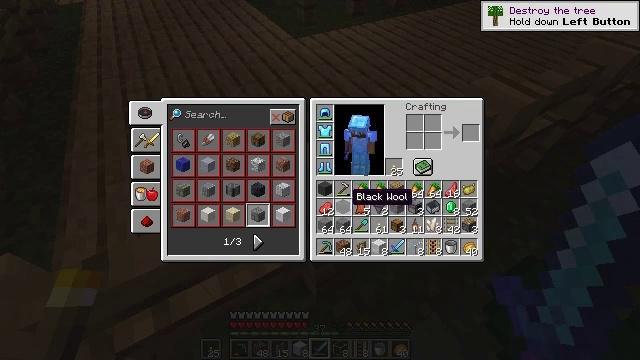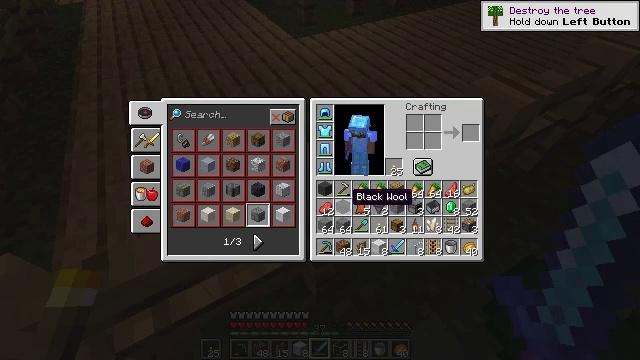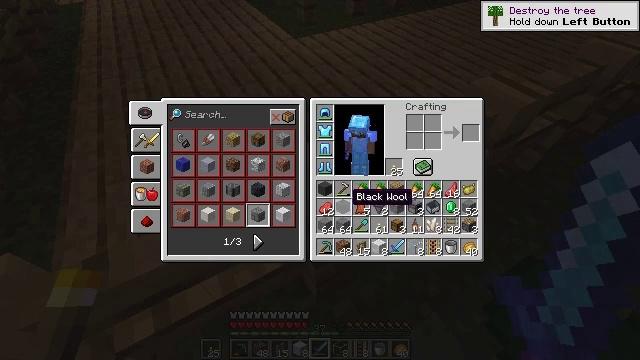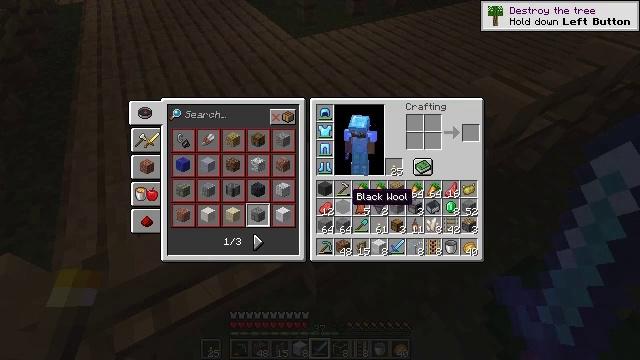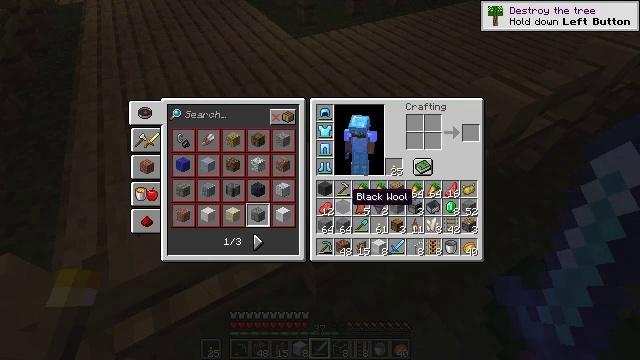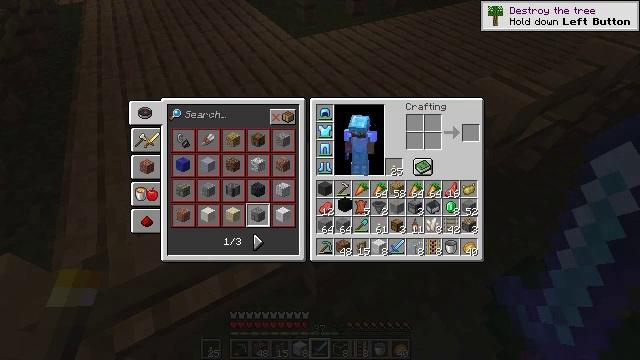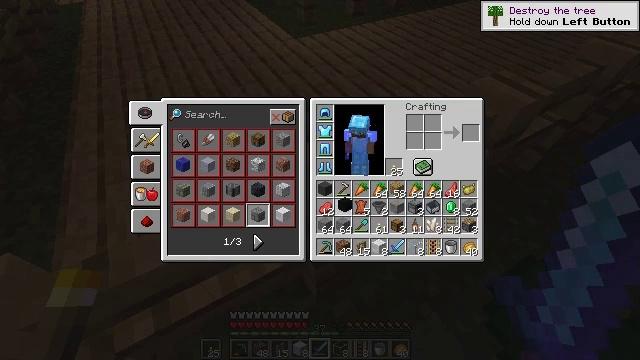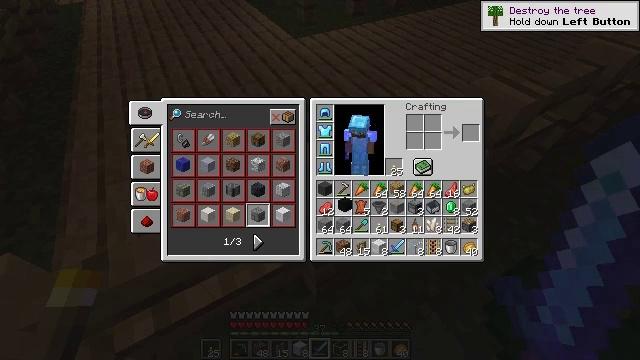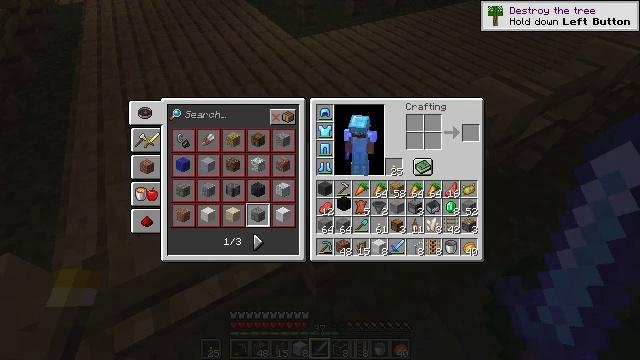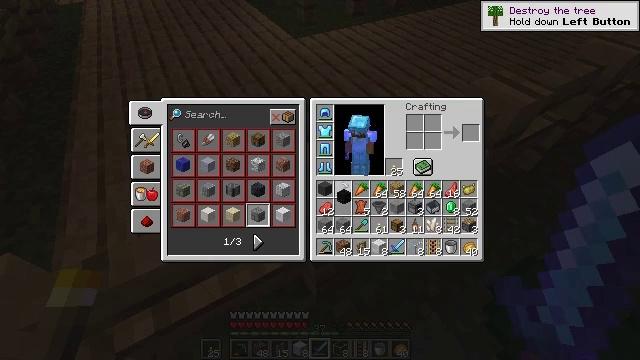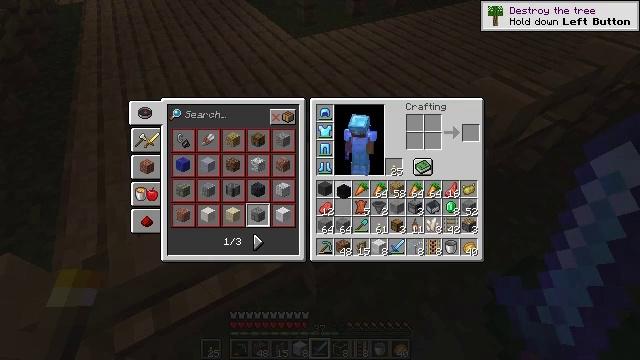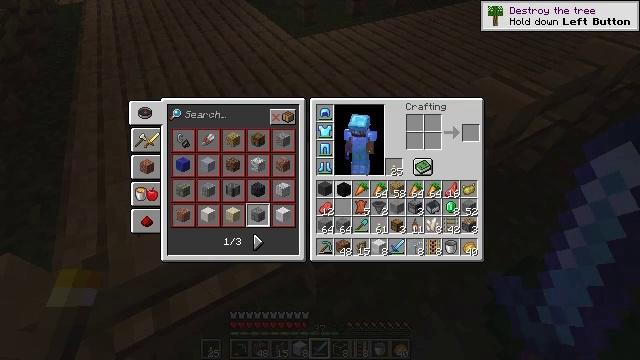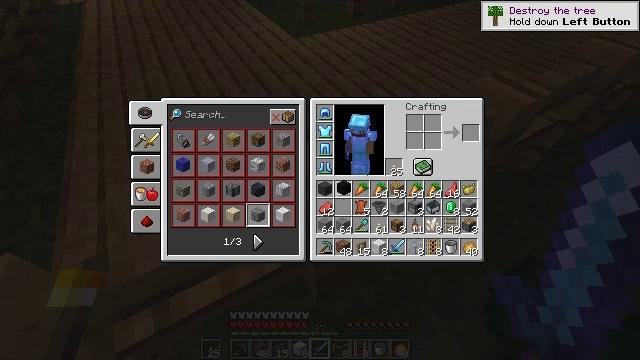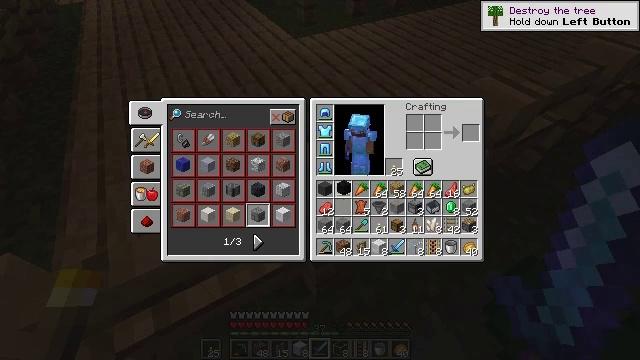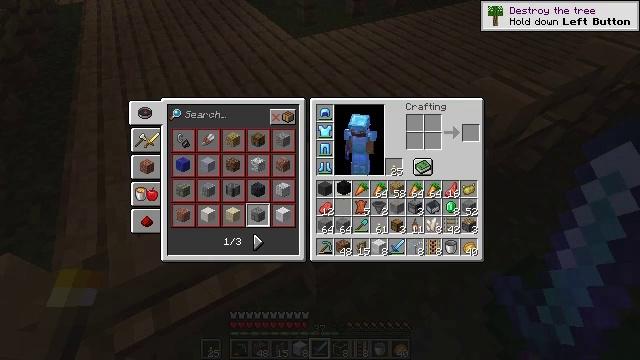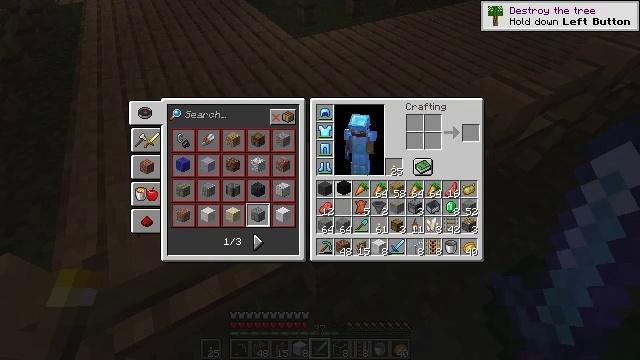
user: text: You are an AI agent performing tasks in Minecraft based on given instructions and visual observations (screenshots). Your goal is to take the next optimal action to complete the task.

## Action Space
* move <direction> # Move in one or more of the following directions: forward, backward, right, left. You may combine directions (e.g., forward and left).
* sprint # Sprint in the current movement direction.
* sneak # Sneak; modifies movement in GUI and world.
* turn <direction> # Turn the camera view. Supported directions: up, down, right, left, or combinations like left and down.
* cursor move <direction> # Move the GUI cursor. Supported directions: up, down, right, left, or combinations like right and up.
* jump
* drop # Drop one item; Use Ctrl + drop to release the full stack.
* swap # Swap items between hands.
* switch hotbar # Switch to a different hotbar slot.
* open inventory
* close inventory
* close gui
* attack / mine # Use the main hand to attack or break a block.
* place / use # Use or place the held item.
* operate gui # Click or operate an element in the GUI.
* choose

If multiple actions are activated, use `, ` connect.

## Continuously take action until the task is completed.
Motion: motion action
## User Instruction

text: Left-click to destroy the oak fence.
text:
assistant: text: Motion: no_op
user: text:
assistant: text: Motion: no_op
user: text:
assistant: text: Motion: no_op
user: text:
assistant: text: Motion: no_op
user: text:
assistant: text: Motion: operate gui
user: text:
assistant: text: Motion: operate gui
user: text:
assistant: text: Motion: operate gui
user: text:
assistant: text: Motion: operate gui
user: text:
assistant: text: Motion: cursor move up
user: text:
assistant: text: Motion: no_op
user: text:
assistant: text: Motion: no_op
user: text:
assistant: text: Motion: no_op
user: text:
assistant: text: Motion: no_op
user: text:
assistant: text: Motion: no_op
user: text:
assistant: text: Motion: operate gui
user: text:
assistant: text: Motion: operate gui
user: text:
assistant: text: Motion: operate gui
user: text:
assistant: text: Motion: no_op
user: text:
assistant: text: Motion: no_op
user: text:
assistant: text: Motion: no_op
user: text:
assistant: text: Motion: no_op
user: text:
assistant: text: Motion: no_op
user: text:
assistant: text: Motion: no_op
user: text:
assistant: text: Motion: no_op
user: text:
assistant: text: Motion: operate gui
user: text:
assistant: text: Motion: operate gui
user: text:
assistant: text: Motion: operate gui
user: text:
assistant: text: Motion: no_op
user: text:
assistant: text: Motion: no_op
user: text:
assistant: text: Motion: no_op